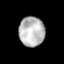
Tissue: prostate
Cell type: Epithelial cells
Senescence score: 0.3608
Nuclear area (px): 741
Mean DAPI intensity: 186.107